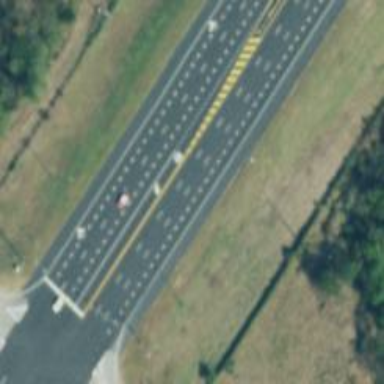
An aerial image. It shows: Asphalt road designated as trunk highway.